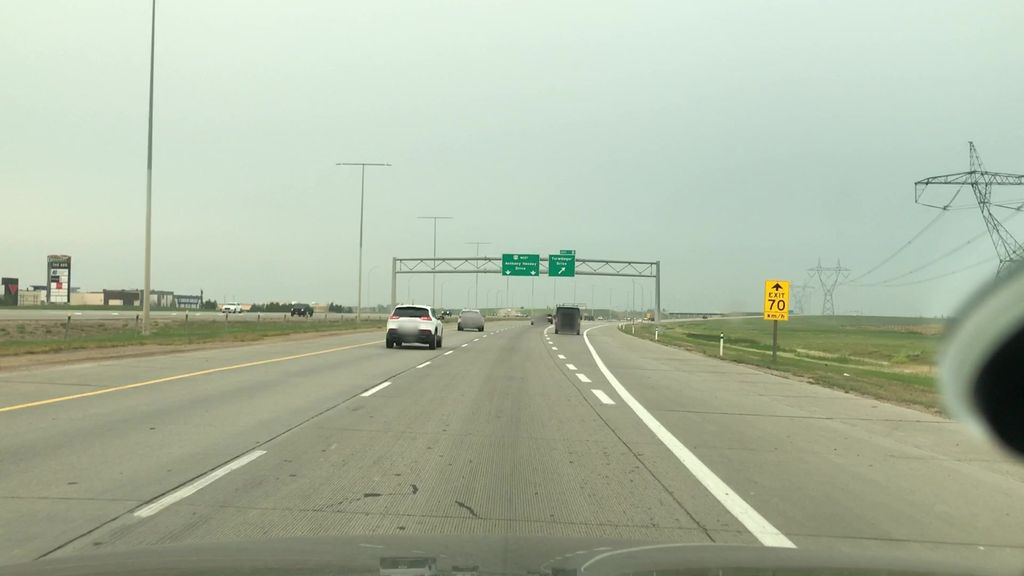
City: edmonton